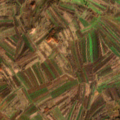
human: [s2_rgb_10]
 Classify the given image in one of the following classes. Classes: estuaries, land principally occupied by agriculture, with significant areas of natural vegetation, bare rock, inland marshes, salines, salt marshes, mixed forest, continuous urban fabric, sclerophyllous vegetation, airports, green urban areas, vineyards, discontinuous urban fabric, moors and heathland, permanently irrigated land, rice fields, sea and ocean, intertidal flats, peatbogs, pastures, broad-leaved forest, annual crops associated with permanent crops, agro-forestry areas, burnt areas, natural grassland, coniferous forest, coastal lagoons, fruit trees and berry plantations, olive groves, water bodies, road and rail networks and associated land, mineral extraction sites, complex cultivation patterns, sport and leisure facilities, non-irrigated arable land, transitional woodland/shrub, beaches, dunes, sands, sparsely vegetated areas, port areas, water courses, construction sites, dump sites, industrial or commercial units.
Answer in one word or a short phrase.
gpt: non-irrigated arable land, complex cultivation patterns, land principally occupied by agriculture, with significant areas of natural vegetation